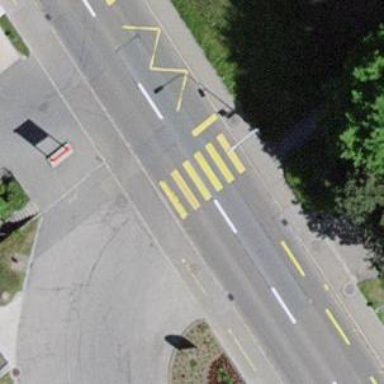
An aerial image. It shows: Zebra crossing on the road.